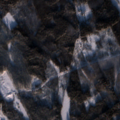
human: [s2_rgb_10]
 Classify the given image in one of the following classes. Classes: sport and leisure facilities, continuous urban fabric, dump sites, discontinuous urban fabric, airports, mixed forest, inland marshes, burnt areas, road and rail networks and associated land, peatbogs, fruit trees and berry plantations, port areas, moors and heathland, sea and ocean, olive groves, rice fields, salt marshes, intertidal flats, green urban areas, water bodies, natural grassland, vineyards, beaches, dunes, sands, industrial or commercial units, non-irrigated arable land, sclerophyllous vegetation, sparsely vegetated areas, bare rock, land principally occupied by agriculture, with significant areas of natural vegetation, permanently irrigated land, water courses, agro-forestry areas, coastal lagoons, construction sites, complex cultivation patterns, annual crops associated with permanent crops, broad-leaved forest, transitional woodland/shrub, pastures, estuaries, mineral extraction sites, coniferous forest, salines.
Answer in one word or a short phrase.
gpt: broad-leaved forest, coniferous forest, mixed forest, transitional woodland/shrub